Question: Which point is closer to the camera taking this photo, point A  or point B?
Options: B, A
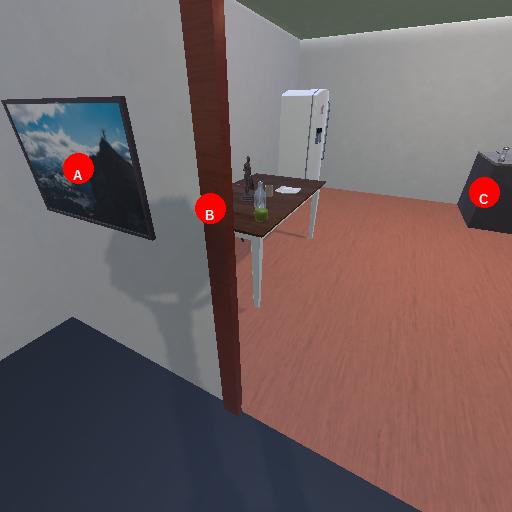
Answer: B